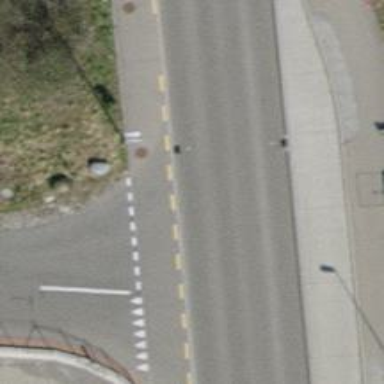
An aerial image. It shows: Bus stop with designated public transport stop position.